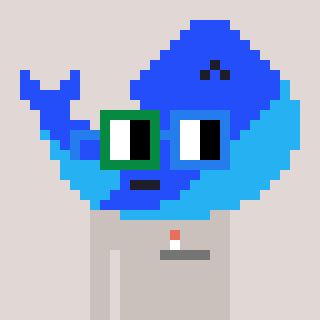
a pixel art character with square green and blue glasses, a whale-shaped head and a foggrey-colored body on a warm background